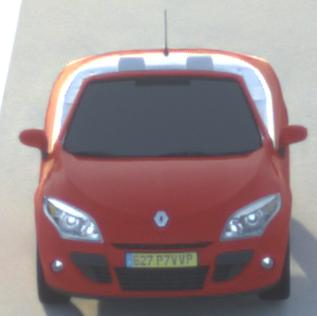
Make: Renault
Model: Mégane Coupé-Cabriolet 1.6 16V 110
Detailed model: Mégane (III) Coupé-Cabriolet
Model produced from: 2010/06
Model produced until: 2013/03
Doors: 2
Color: red
Road condition: dry road
Daytime: sunrise or sunset
Contrast: low contrast